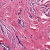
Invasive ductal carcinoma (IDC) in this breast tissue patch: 0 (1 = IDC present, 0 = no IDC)